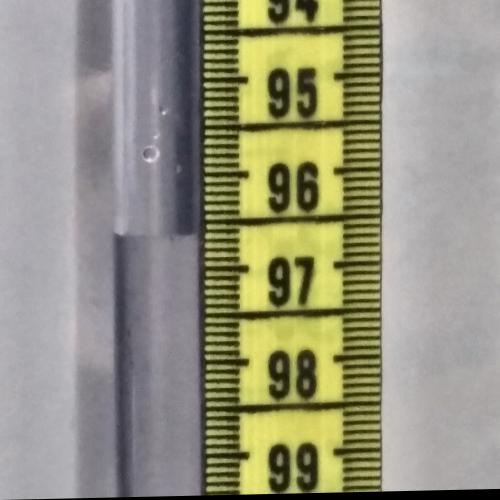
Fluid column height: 96.6 cm